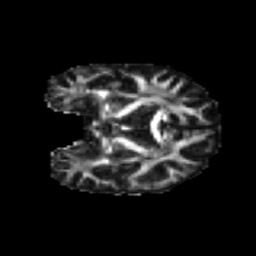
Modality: FA
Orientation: coronal
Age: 64
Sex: male
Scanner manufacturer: ge
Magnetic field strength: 3 T
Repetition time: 7.8 s
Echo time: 0.0607 s